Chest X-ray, PA view. Patient: 65 years old, sex M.
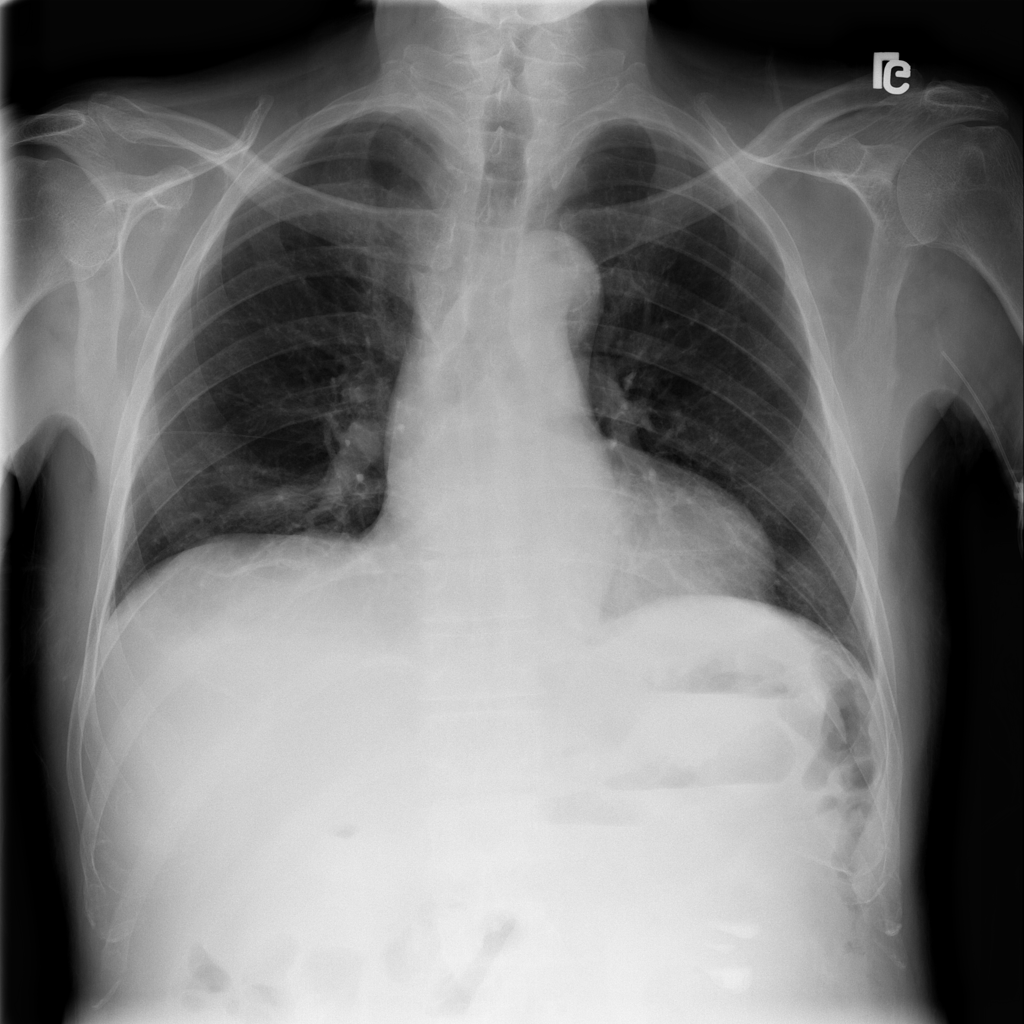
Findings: No Finding